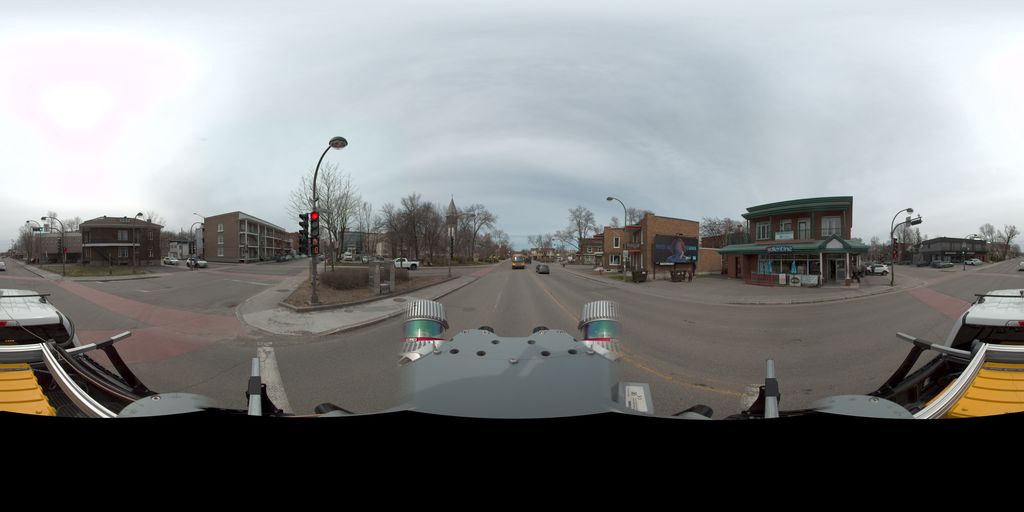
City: quebec_city